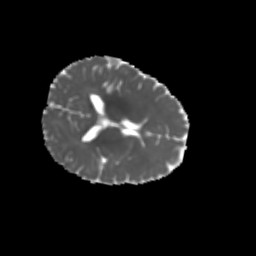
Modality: MD
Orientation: axial
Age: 7
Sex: female
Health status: healthy